Question: I want to catch this error so that I can handle it myself and not show it to the users. How do I do it???
I'm using the official SDK for Android for Windows Azure.
This error only appears maybe 2-3% of the time. All the other times it connects fine.
Also if the activity in which I try to contact azure no long exists, then the context no long exists, and it tries to show the message on a non-existent context which will crash the app.
This code is basically straight from the todolist example from windows azure.
Thanks,
Anthony G.
'''
try {
// Create the Mobile Service Client instance, using the provided
// Mobile Service URL and key
mClient = new MobileServiceClient(
"XXXXXXX",
"YYYYYYYYY", this)
.withFilter(new ProgressFilter());
createTable();
} catch (MalformedURLException e) {
createAndShowDialog(
new Exception(
"There was an error creating the Mobile Service. Verify the URL"),
"Error");
} catch (Exception e) {
Log.d(TAG, "Exepction caught" + e.toString());
}
'''
And here is the table creation part.
'''
try {
Log.d(TAG, "Create table called and started. ");
// Get the Mobile Service Table instance to use
// Don't use the default, because the table on Azure has a different name than the class, instead use this call.
mToDoTable = mClient.getTable("MY_TABLE",
MY_TABLE_SPECIAL_CLASS.class);
// Create an adapter to bind the items with the view
mAdapter = new DownloadedMapsListAdapter(this, R.layout.row_list_show_maps_to_download);
ListView listViewToDo = (ListView) findViewById(R.id.listview_data_fromAzure);
//listViewToDo.setOnItemClickListener(mMessageClickedHandler);
listViewToDo.setAdapter(mAdapter);
// Load the items from the Mobile Service
refreshItemsFromTable();
} catch (Exception e) {
Log.d(TAG, "Exepction caught" + e.toString());
}
'''

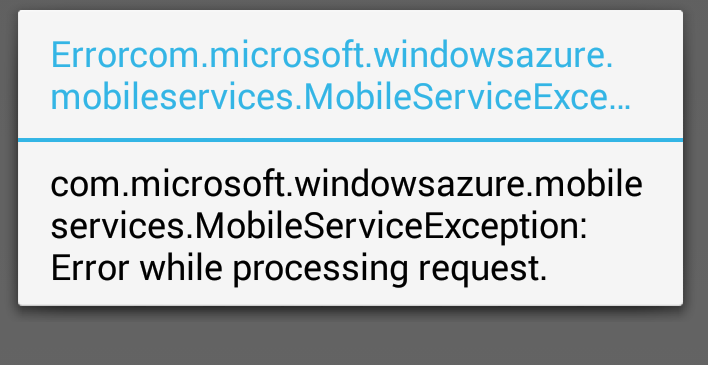
Answer: Ok, I'm an idoit. In the refreshItemsFromTable() there is the actual 'execute' statement was being called (I didn't post it in my question). Execute is when it actually contacts Azure. The function checks to see if exception is null rather than using a try-catch. So what was being displayed was the CreateAndShowDialog(exception, string).
Maybe this will help someone else.
'''
/**
* Refresh the list with the items in the Mobile Service Table
*/
private void refreshItemsFromTable() {
// Get the items that weren't marked as completed and add them in the
// adapter
Log.d(TAG, "refreshItemsFromTable");
mToDoTable.execute(new TableQueryCallback<MapObjects_FromAzure>() {
public void onCompleted(List<MapObjects_FromAzure> result, int count,
Exception exception, ServiceFilterResponse response) {
if (exception == null) {
Log.d(TAG,
"refreshItemsFromTable on complete, with no exception thrown so far. ");
mAdapter.clear();
for (MapObjects_FromAzure item : result) {
mAdapter.add(item);
}
} else {
createAndShowDialog(exception,
"Error" + exception.toString());
}
}
});
'''